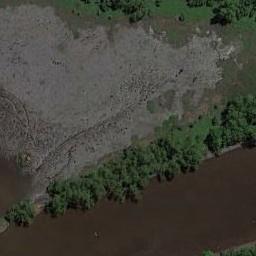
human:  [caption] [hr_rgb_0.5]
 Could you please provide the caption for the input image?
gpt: Beside this wetland is a blue ocean .

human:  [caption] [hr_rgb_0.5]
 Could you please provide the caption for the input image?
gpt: There are many green plants in the wetland .

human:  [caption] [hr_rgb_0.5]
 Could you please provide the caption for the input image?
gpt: There are a few brown bare lands in the river in a wetland with sparse green plants on the bare lands .

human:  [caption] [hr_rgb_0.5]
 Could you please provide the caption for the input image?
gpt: The wetland consists of bare land, Green plants and water .

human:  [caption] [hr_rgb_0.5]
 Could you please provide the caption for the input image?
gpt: There are some green trees on the wetland .